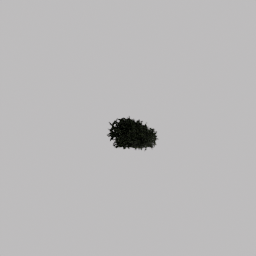
Label: nature